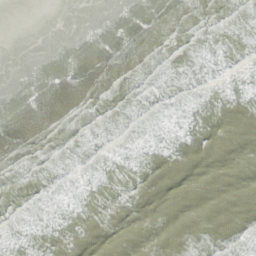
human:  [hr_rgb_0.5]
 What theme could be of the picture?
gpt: beach